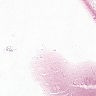
Metastatic tissue present: no